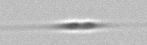
Label: Cylindrotheca